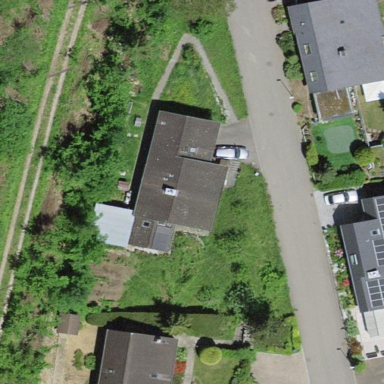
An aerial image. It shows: Simple and straightforward house.